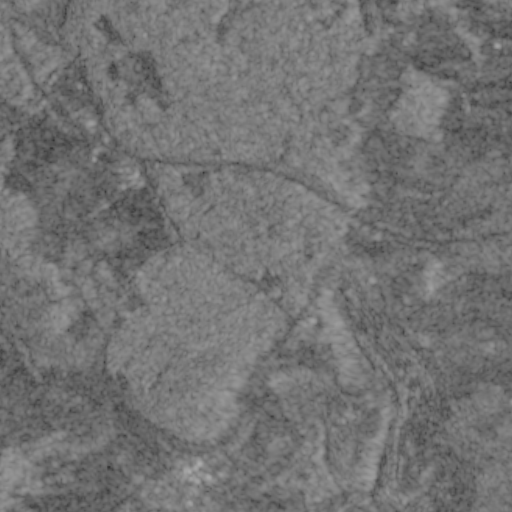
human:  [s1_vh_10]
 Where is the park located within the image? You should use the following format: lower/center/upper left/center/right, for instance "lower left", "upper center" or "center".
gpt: The park is located in the lower left of the image.
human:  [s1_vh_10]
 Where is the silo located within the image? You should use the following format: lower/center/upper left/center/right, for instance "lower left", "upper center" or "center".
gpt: The silo is located in the center left of the image.
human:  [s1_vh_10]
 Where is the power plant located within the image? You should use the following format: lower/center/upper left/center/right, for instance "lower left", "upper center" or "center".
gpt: There is no power plant in the image.

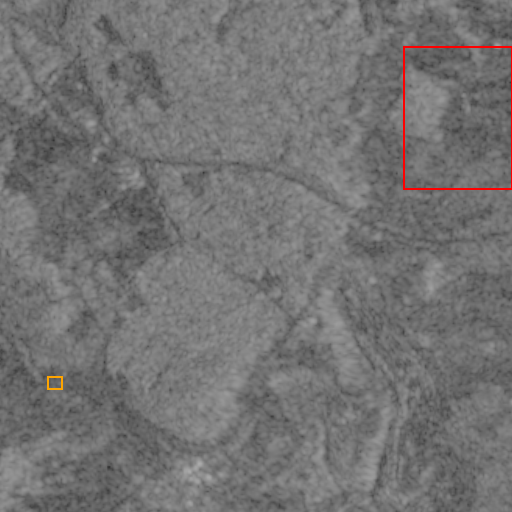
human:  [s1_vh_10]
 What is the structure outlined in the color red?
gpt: The structure outlined in red is a crop field.
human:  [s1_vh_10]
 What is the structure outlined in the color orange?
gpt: The structure outlined in orange is a park.
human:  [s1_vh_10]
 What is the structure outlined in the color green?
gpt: There is no green outline.